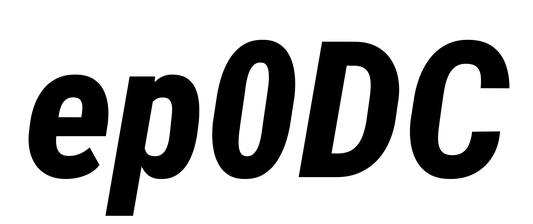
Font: Roboto-Italic_Condensed_ExtraBold_Italic